Field crop: maize
Growth stage: 2
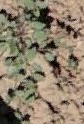
Species: convolvulus